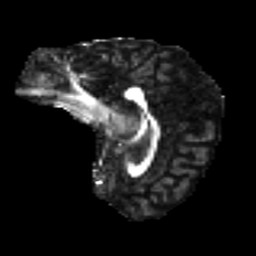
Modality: FA
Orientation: sagittal
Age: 42
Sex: female
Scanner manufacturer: ge
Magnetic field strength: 3 T
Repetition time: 7.8 s
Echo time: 0.0606 s